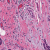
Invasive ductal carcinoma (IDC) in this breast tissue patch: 1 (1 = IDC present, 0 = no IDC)